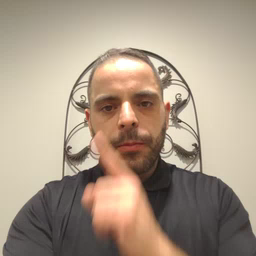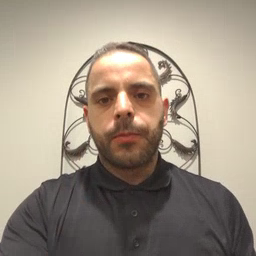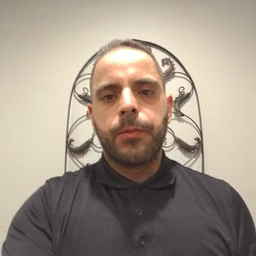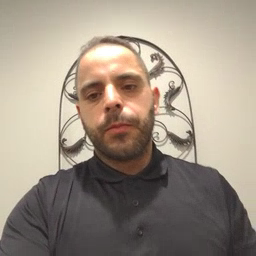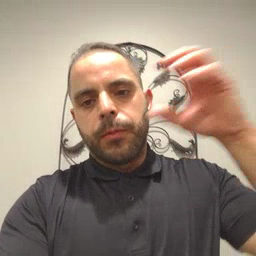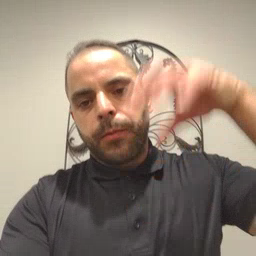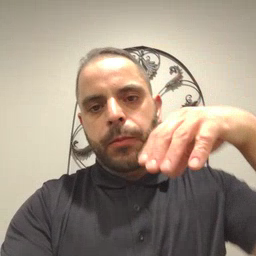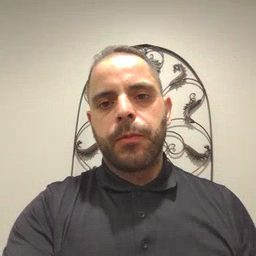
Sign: rain